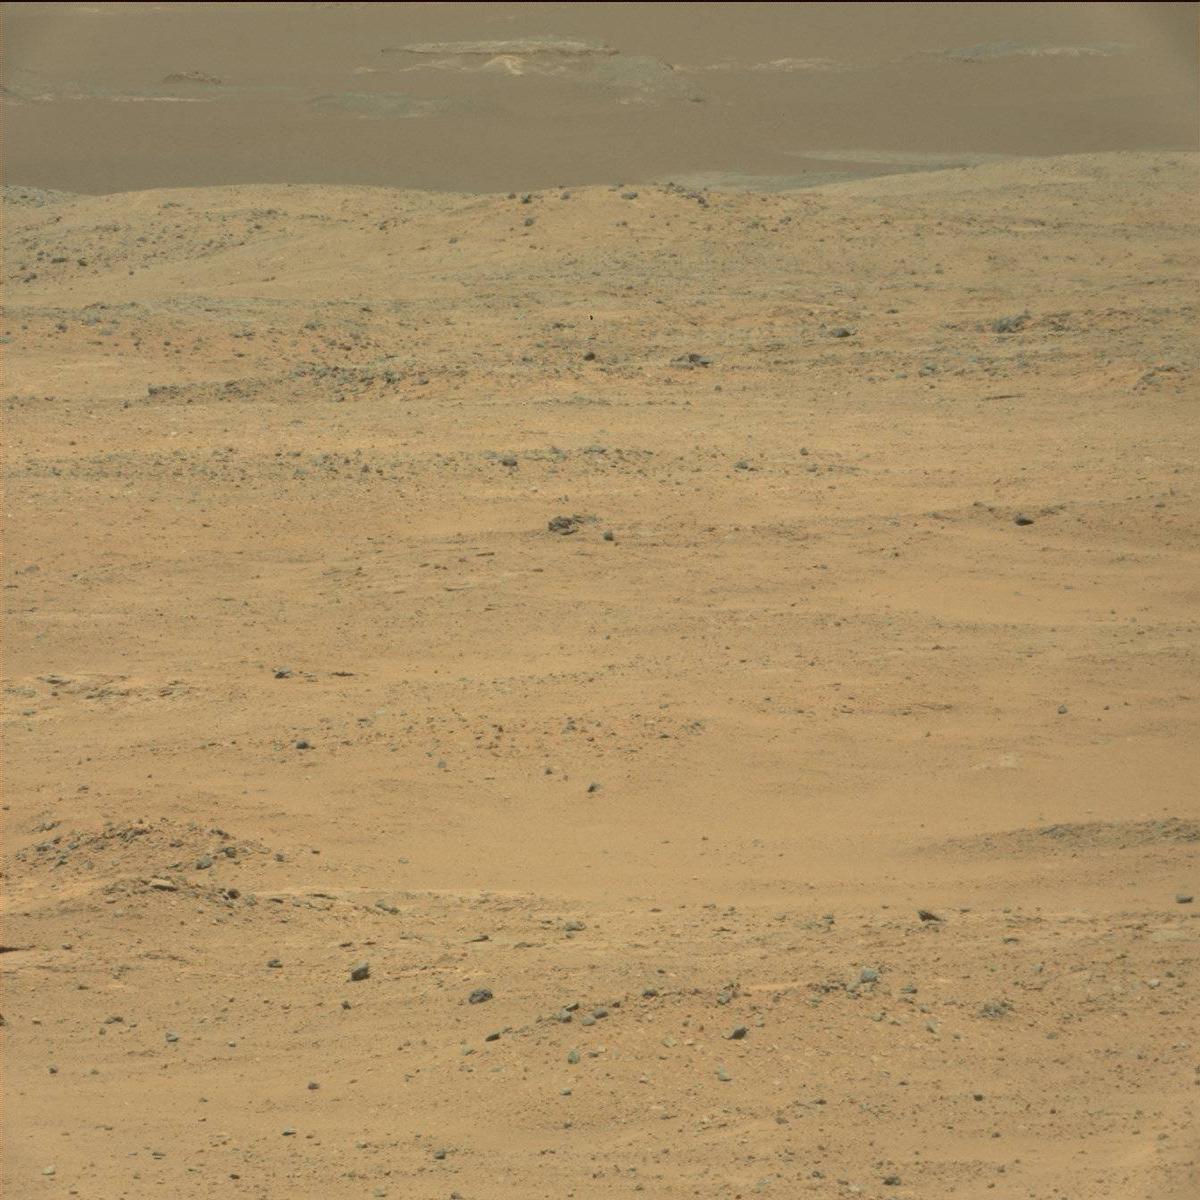
Terrain classes present: Ridge, Sand / Soil